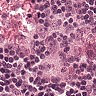
Metastatic tissue present: no